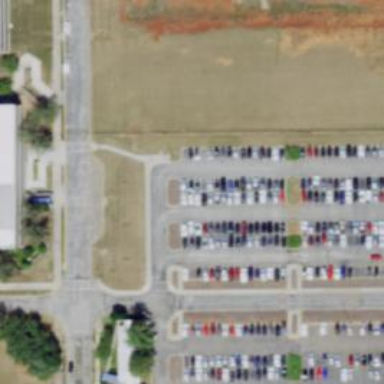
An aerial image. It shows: Parking space.